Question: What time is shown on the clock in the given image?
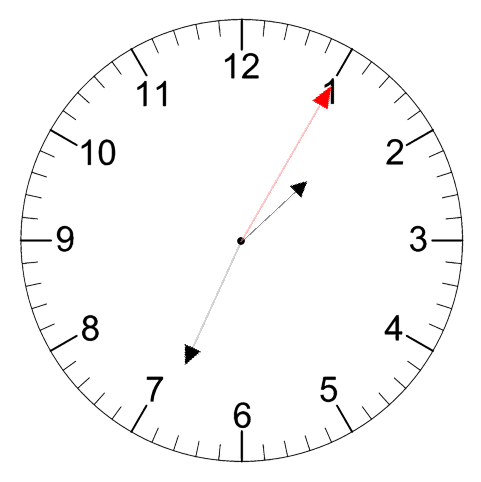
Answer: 01:34:05